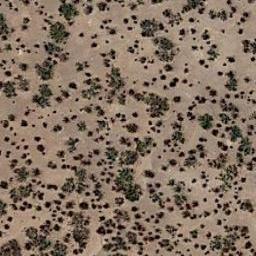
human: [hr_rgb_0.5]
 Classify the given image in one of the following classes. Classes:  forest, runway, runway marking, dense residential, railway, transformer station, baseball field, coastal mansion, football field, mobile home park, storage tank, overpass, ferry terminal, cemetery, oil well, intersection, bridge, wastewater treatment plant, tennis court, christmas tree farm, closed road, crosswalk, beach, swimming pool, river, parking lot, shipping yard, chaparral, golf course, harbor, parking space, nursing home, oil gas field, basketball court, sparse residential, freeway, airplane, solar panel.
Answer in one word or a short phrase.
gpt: chaparral